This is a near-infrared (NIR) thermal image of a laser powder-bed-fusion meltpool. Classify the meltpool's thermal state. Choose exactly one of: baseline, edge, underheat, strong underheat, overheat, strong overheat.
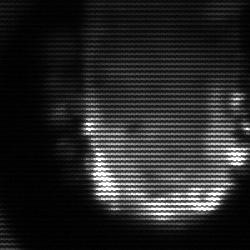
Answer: baseline